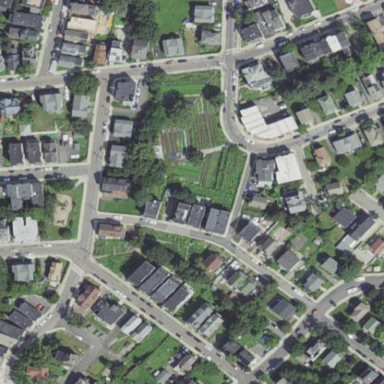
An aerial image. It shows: Allotment area used for gardening and leisure activities.